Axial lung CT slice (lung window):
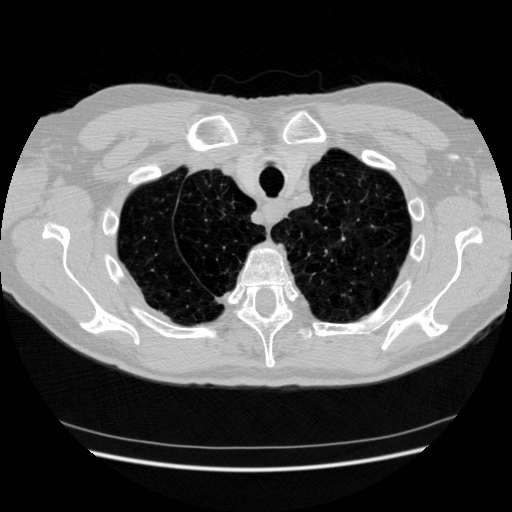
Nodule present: no